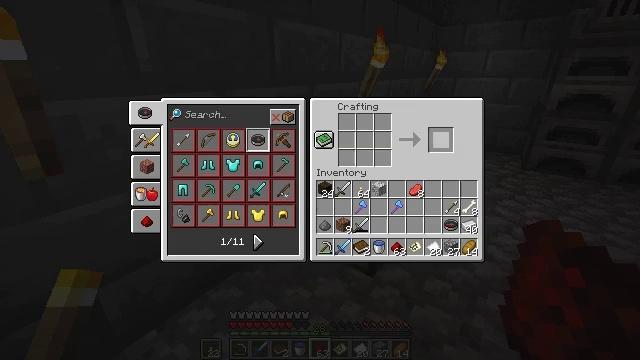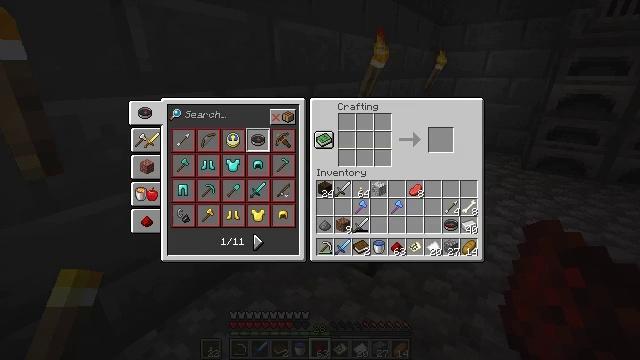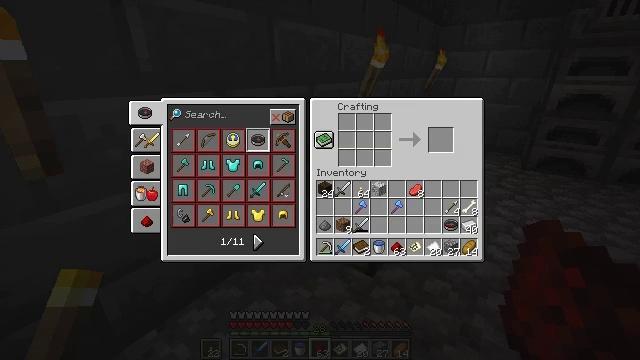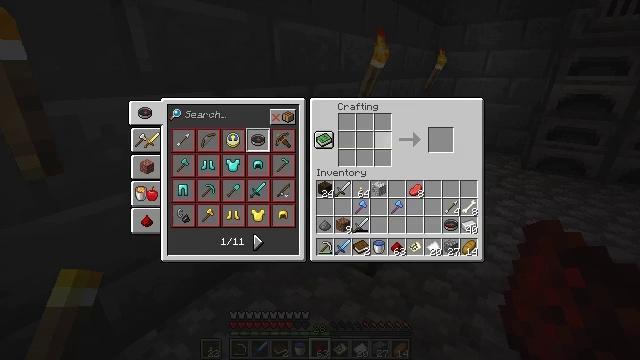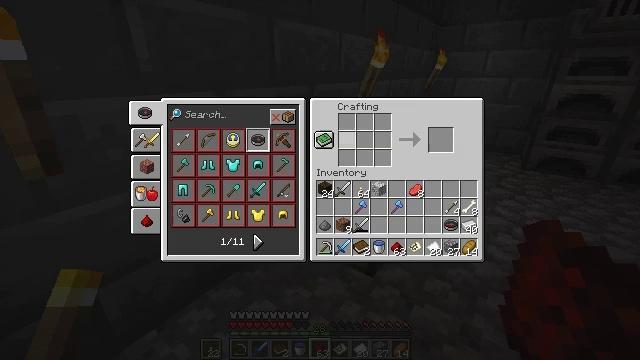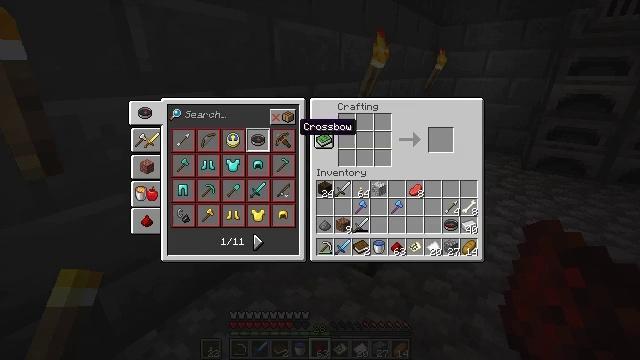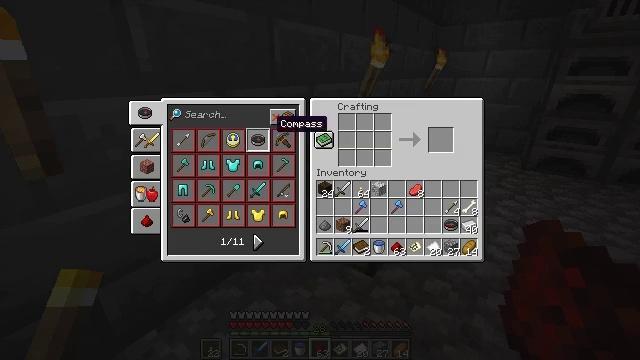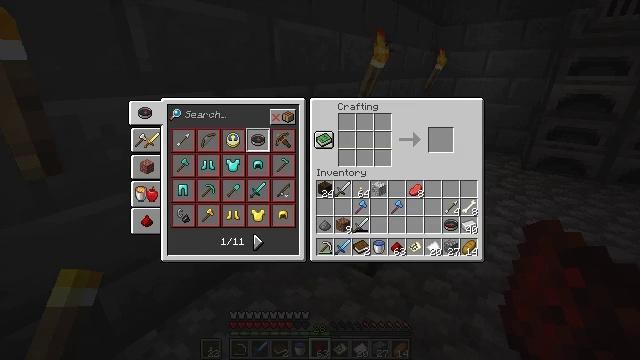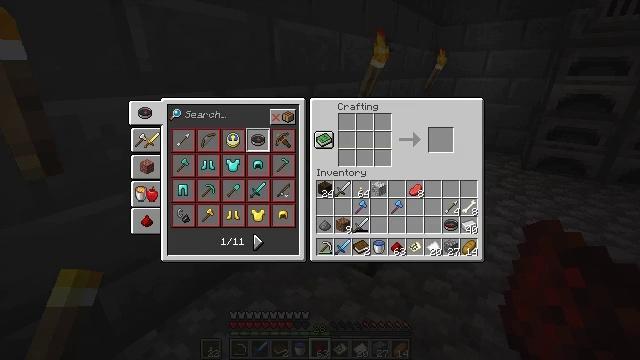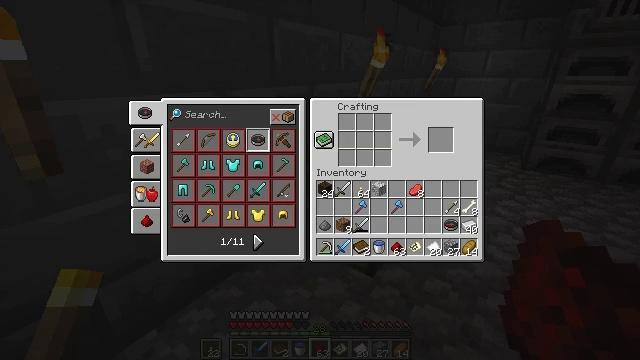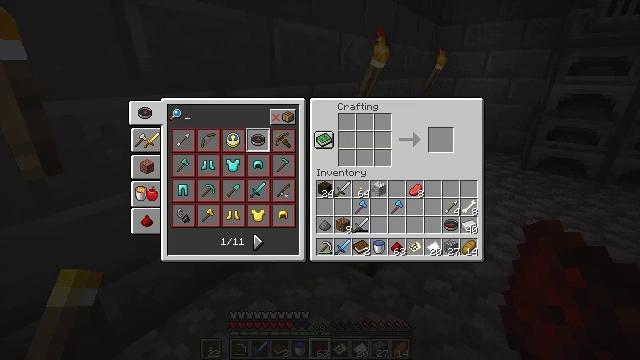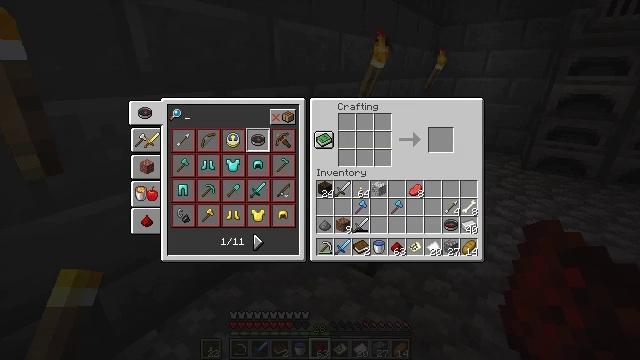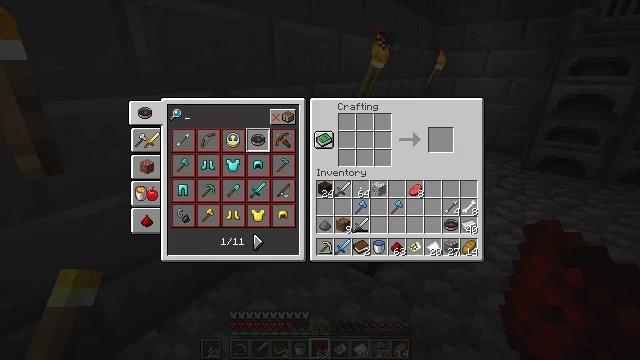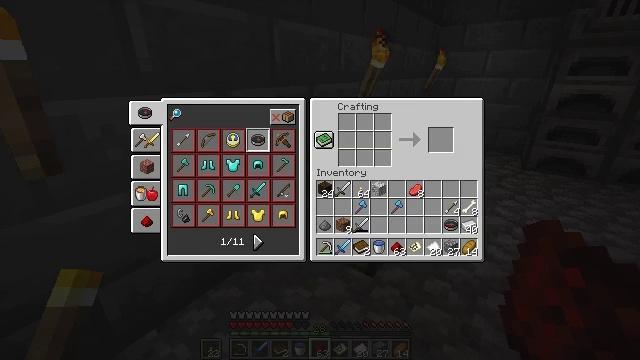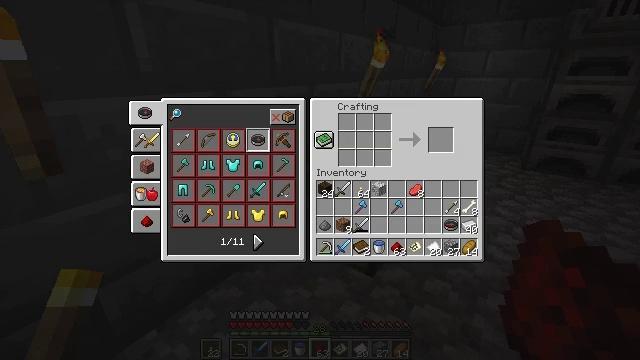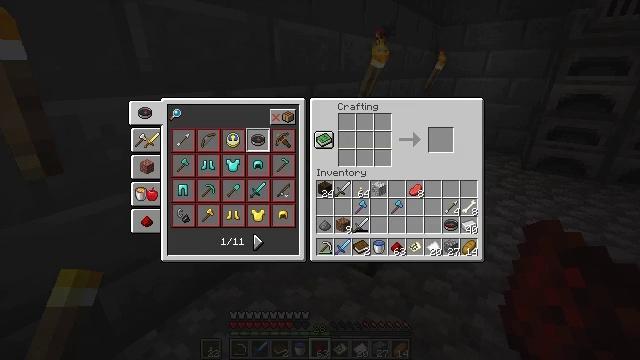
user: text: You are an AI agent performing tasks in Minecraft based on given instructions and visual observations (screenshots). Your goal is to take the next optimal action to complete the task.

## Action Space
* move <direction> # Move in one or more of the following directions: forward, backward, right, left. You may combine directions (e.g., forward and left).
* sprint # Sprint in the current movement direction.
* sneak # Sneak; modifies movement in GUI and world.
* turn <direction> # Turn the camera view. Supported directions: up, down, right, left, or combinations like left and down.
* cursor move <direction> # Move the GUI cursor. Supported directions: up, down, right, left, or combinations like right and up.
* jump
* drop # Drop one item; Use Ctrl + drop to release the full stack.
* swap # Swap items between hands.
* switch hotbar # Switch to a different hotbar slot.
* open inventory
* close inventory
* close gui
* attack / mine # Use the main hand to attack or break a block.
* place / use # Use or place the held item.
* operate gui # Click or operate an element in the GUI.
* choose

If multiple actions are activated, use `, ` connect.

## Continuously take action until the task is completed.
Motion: motion action
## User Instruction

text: Use a compass and some paper to craft a map.
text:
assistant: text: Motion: sneak, cursor move left, open gui
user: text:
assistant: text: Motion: cursor move left
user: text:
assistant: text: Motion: cursor move left
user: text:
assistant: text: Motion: cursor move left
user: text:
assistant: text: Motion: cursor move left
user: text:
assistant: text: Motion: cursor move left
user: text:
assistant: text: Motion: cursor move left and up
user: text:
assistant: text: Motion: cursor move left and up
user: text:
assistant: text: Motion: cursor move left
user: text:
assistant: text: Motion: operate gui
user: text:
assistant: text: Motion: operate gui
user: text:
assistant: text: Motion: operate gui
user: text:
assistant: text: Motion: no_op
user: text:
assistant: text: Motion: no_op
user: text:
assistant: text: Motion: no_op
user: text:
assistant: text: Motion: no_op
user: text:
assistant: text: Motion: no_op
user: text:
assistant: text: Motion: no_op
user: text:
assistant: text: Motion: no_op
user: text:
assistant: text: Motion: no_op
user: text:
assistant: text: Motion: no_op
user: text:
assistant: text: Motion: no_op
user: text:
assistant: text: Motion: no_op
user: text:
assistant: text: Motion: no_op
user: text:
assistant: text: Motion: no_op
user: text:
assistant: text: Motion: no_op
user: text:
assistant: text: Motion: no_op
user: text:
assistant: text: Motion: move left
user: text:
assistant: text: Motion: move left
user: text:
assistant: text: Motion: move left